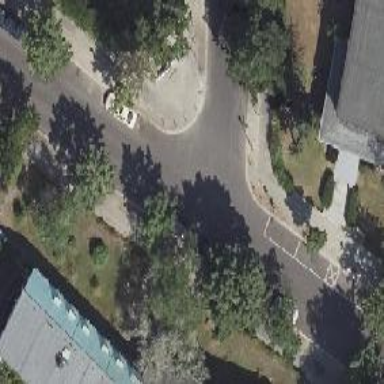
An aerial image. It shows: Unmarked crossing on the road.